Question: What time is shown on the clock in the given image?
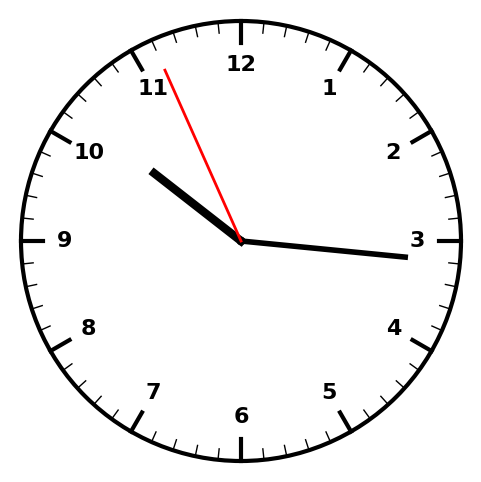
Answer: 10:15:56